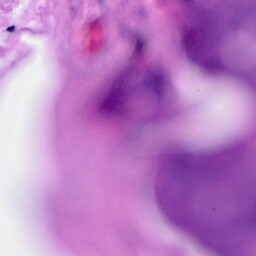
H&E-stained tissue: Breast